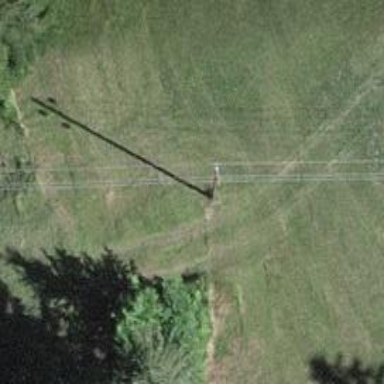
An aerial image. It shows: Utility pole in the area.